Question: I have a junction table that creates a many-to-many relationship between two other tables. Here is the diagram.

Here is my base SQL query.
'''
SELECT 'tag_to_url'.url_id, 'websites'.url, 'tags'.tag_name
FROM 'tag_to_url'
INNER JOIN ('websites','tags') ON 'websites'.url_id = 'tag_to_url'.url_id
AND 'tag_to_url'.tag_id = 'tags'.tag_id
ORDER BY 'tag_to_url'.url_id
'''
This is an example result from that.
'''
+--------------------+-------------+
| url | tag_name |
+--------------------+-------------+
| google.com | search |
| google.com | e-mail |
| stackexchange.com | q&a |
| stackexchange.com | programming |
| stackexchange.com | database |
+--------------------+-------------+
'''
Those results are basically what I am looking for, although I've tried to group the URL which doesn't work correctly. The query will also work properly if I include one 'WHERE' clause.
'''
...
...
WHERE 'tags'.tag_name = 'database'
+--------------------+-------------+
| url | tag_name |
+--------------------+-------------+
| stackexchange.com | database |
+--------------------+-------------+
'''
But, when I add the 'AND' operator to the 'WHERE' condition, I am expecting this.
'''
WHERE 'tags'.tag_name = 'database' AND 'tags'.tag_name = 'q&a'
+--------------------+-------------+
| url | tag_name |
+--------------------+-------------+
| stackexchange.com | database |
| stackexchange.com | q&a |
+--------------------+-------------+
'''
However, I get:
'''
MySQL returned an empty result set (i.e. zero rows). (Query took 0.0027 sec)
'''
I've also tried adding the condition in 'ON' with the 'JOIN' but the result was the same. What am I doing wrong please?
The purpose of this query is to fetch one or more tags along with a list of URL's associated with them. I need to be able to use multiple 'AND' operators to retrieve only those specific tags. It needs to work like stack overflow, where there is a question (URL) and multiple tags attached to it.
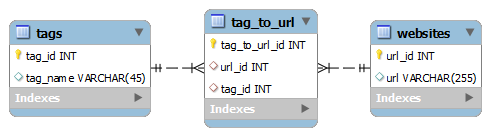
Answer: The correct way to use 'AND' 'OR' in mysql is
'''
select * from 'table' where col1 = 'someval' and col2='someval' ;
select * from 'table' where col1 = 'someval' OR col1='someval' ;
'''
You need to specify the column names in each condition.
So you need to have the query as
'''
WHERE 'tags'.tag_name = 'database' OR 'tags'.tag_name 'q&a'
'''
Also the equivalent statement could be 'IN'
'''
WHERE 'tags'.tag_name IN('database','q&a')
'''
EDIT : Here is the query that might do the job by using 'group_concat' and 'group by'
'''
SELECT
tu.url_id,
w.url,
group_concat(t.tag_name) as tag_name
FROM tag_to_url tu
inner join websites w on w.url_id = tu.url_id
inner join tags t on t.tag_id = tu.tag_id
where t.tag_name in ('database','q&a')
group by w.url
having count(*) = 2
'''